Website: macys
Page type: customer-info-address
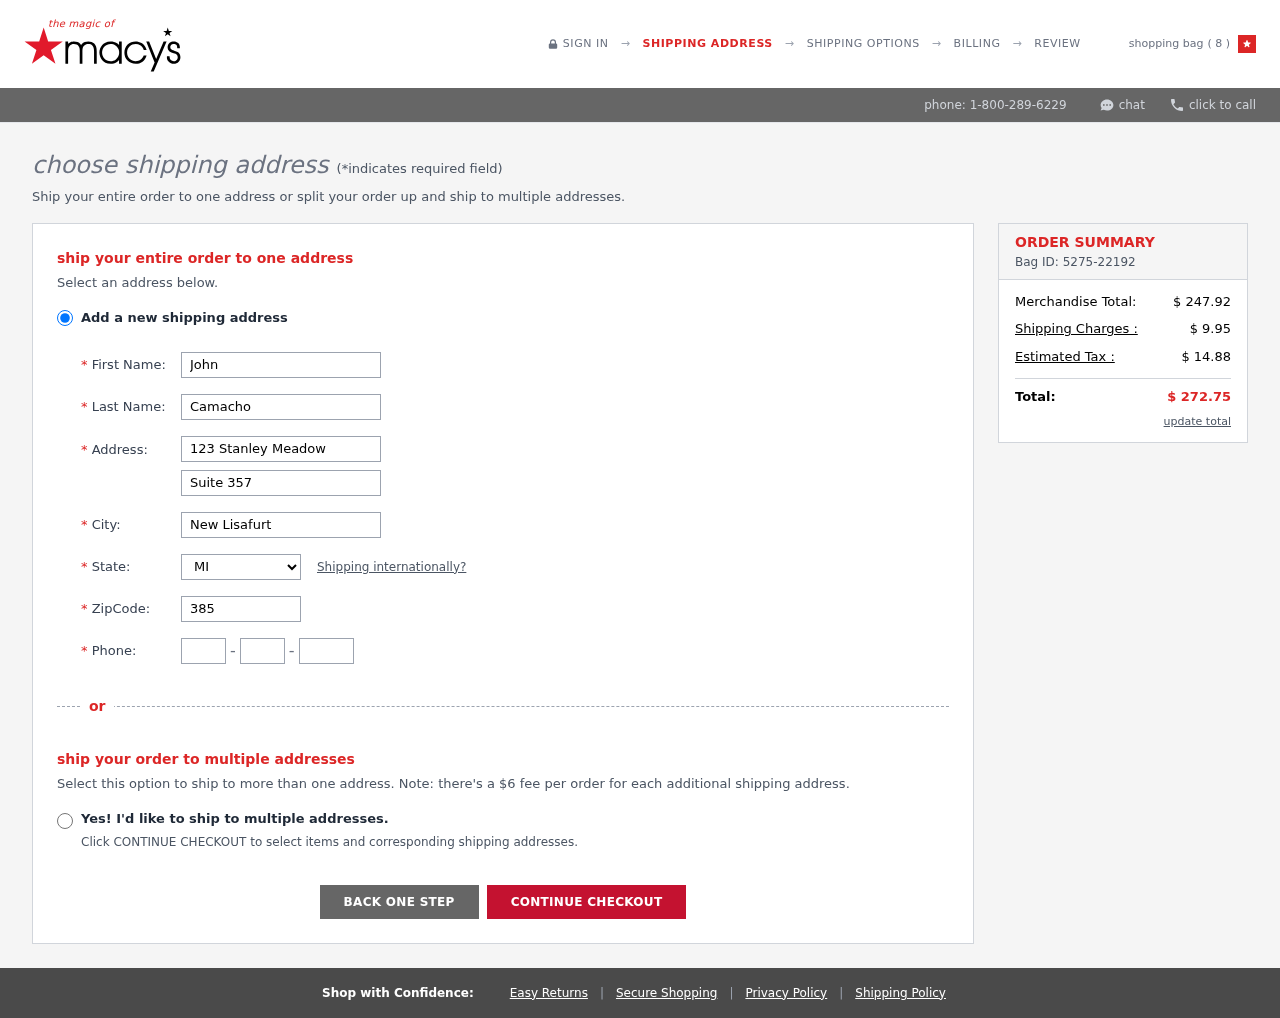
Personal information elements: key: PII_CITY
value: New Lisafurt
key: PII_FIRSTNAME
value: John
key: PII_LASTNAME
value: Camacho
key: PII_PHONE_AREA
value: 984
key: PII_PHONE_PREFIX
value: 376
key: PII_PHONE_SUFFIX
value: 4803
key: PII_POSTCODE
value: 38554
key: PII_STATE_ABBR
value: MI
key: PII_STREET
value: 123 Stanley Meadow
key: PII_STREET2
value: Suite 357
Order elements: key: ORDER_NUM_ITEMS
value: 8
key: ORDER_ID
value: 5275-22192
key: ORDER_SUBTOTAL
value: $ 247.92
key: ORDER_SHIPPING_COST
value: $ 9.95
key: ORDER_TAX
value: $ 14.88
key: ORDER_TOTAL
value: $ 272.75